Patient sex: F
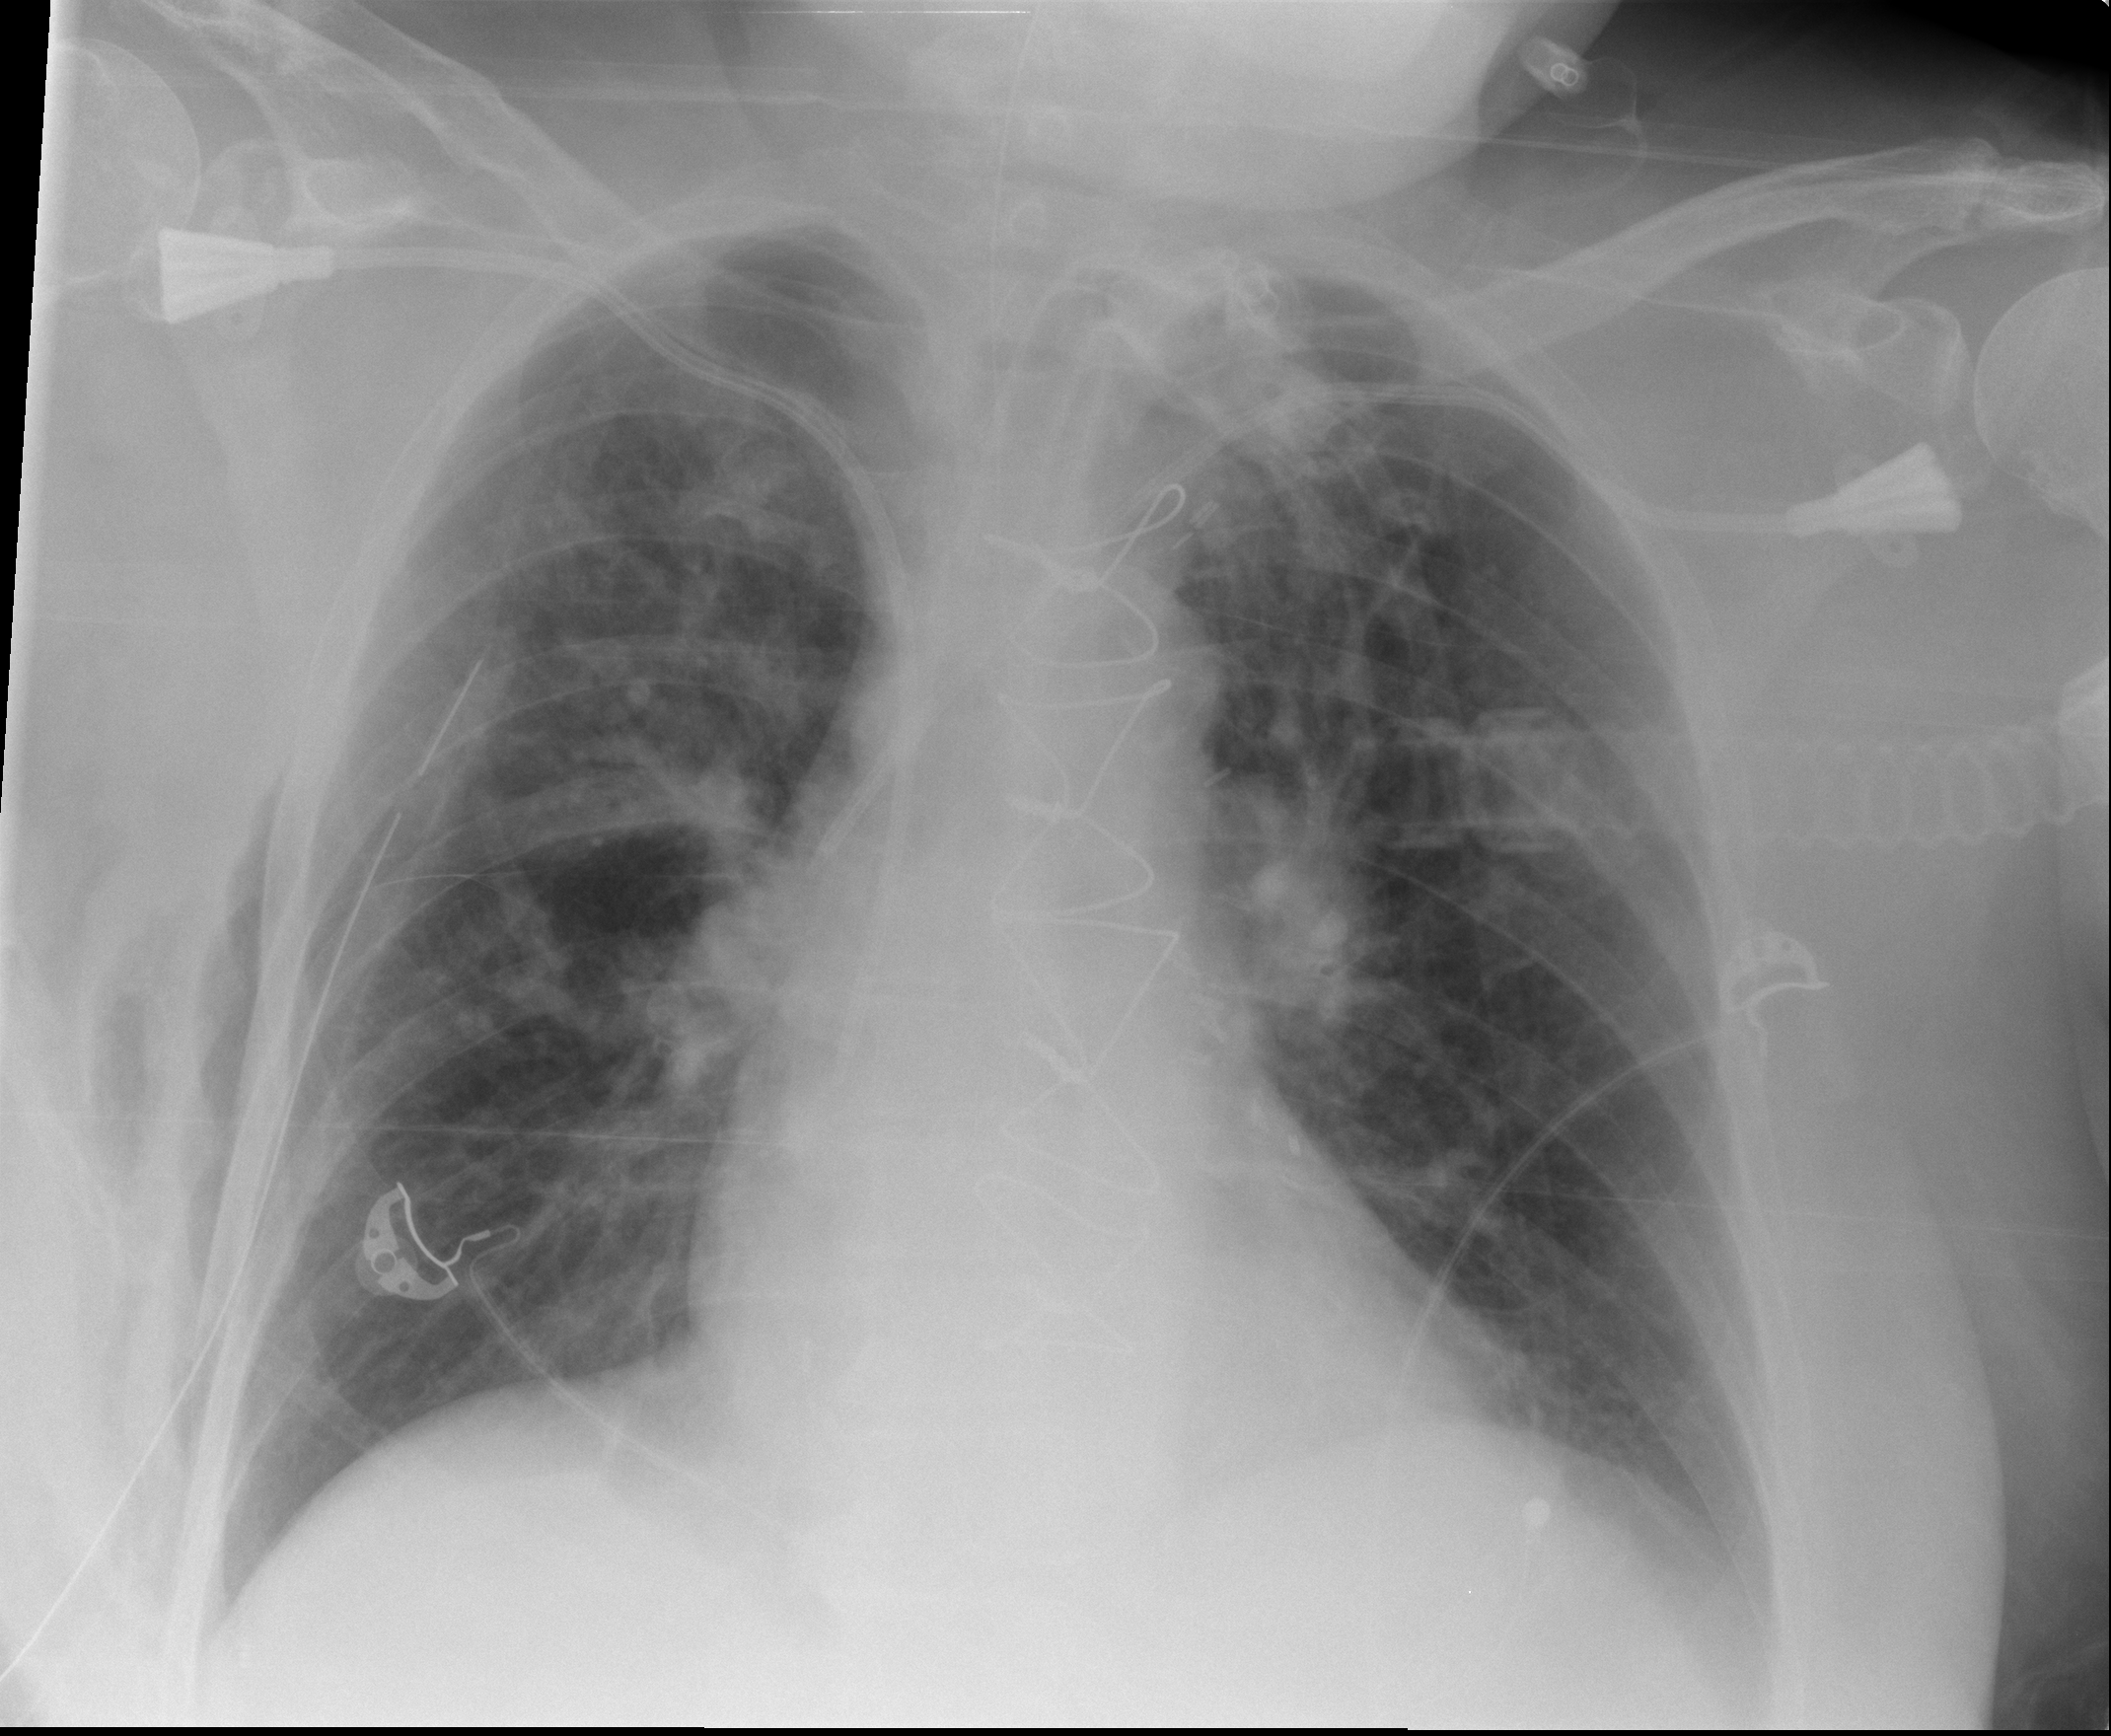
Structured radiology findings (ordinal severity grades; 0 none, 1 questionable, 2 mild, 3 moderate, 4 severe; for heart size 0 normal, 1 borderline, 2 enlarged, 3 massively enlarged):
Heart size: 0
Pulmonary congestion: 3
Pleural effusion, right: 0
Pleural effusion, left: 2
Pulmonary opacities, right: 2
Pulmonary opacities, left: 2
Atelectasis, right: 2
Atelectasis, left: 2